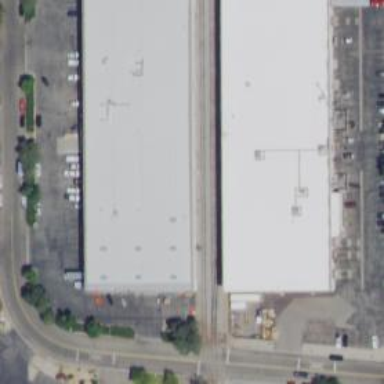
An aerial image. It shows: Rail spur service.